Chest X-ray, AP view. Patient: 53 years old, sex F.
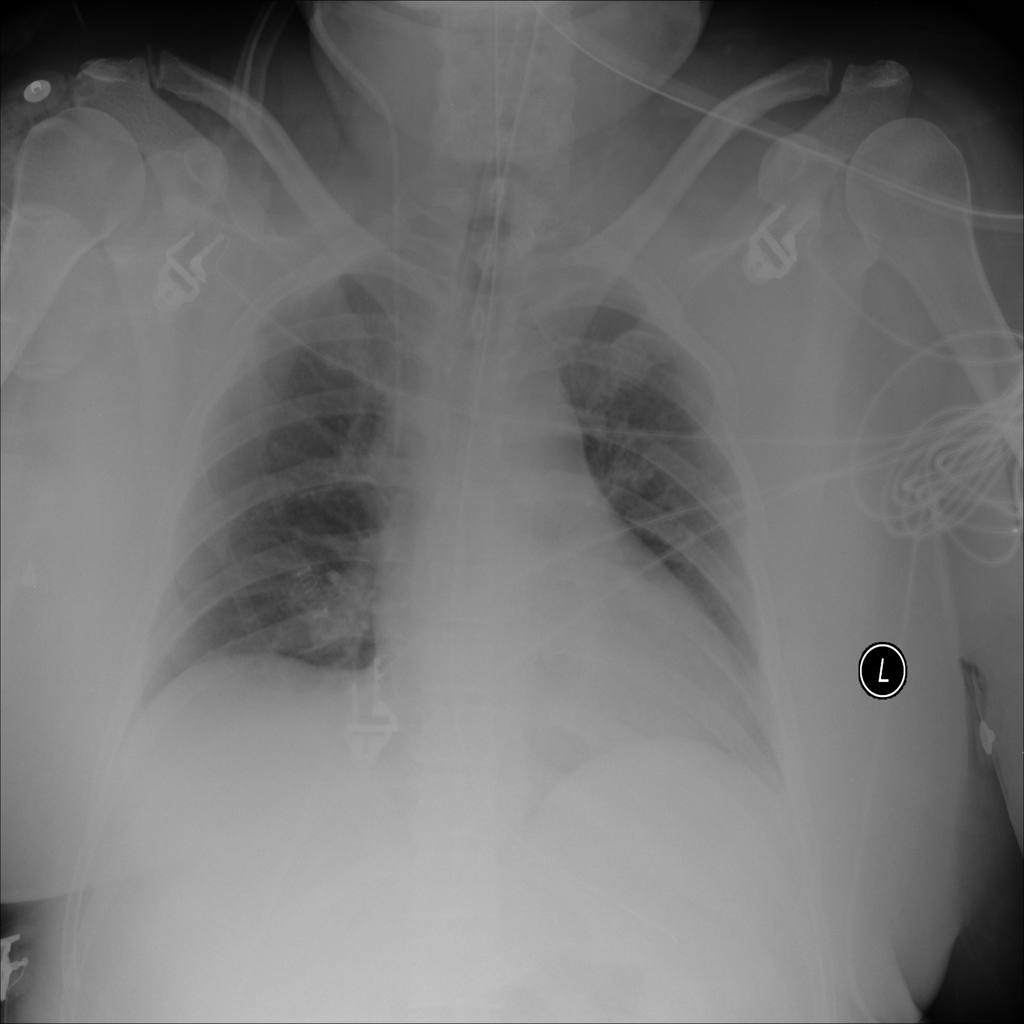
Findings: No Finding